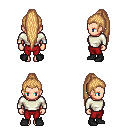
a pixel art fantasy rpg character, female body template, human, light skin, white long-sleeve shirt, red pants, light blonde extra-long topknot hairstyle, black shoes, four views (front, back, left, right), 2x2 character sprite sheet, small pixel art, hard edges, no anti-aliasing